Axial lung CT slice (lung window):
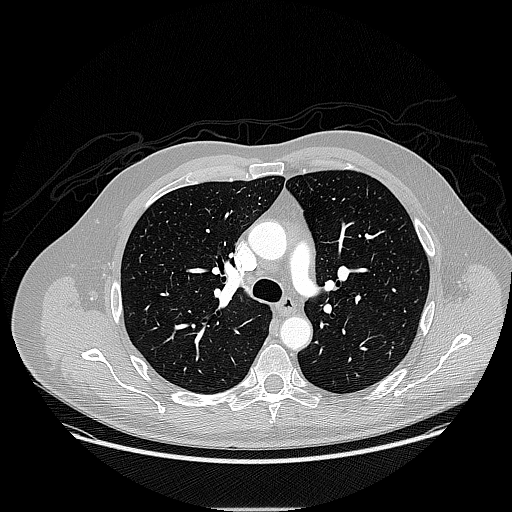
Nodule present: no